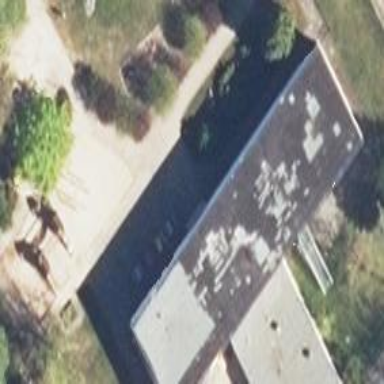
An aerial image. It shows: Kindergarten building.